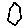
Label: hexagon